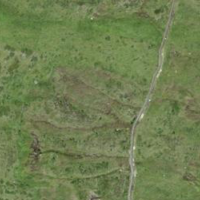
EUNIS habitat code: 23
Species observed at this site:
Eriophorum angustifolium